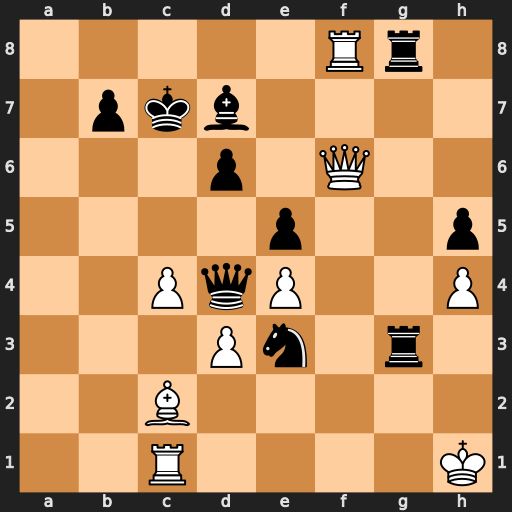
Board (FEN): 5Rr1/1pkb4/3p1Q2/4p2p/2PqP2P/3Pn1r1/2B5/2R4K
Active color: w
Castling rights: -
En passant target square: -
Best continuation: Qd8+ Kc6 Ba4+ Kc5 Qa5+ b5 cxb5+